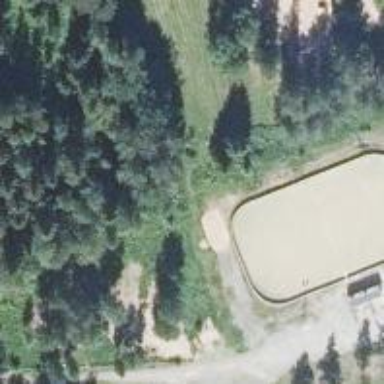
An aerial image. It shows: Pitch with artificial turf and fence. It is used for ice hockey.